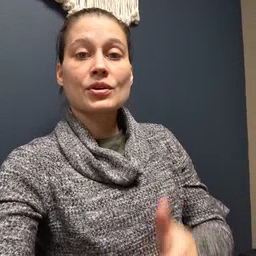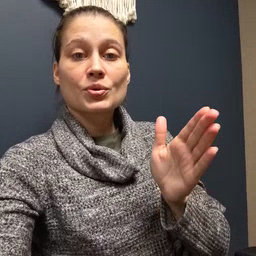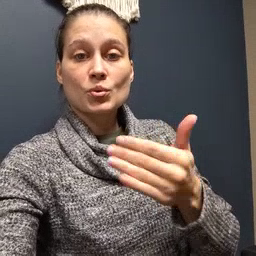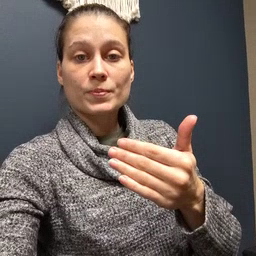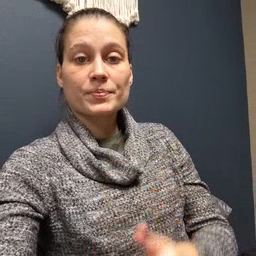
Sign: room